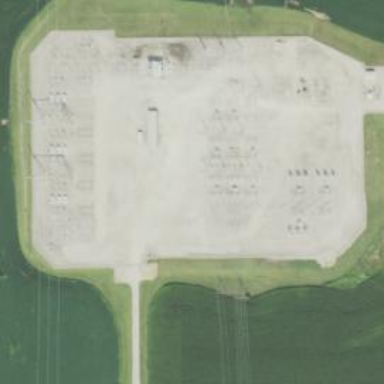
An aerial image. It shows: Switch used for power control.